【题型】填空题　【知识点】解析几何　【难度】easy
唐代诗人李颀的诗《古从军行》开头两句说：“白日登山望烽火，黄昏饮马傍交河”，诗中隐含着一个有趣的数学问题——“将军饮马”问题，即将军在观望烽火之后从山脚下某处出发，先到河边饮马后再回到军营，怎样走才能使总路程最短？在平面直角坐标系中，设军营所在的位置为\( A(-3,0) \)，若将军从山脚下的点\( B(-1,1) \)处出发，河岸线所在直线方程为\( x+y=1 \)，则“将军饮马”的最短总路程为\underline{\qquad}.
【解答】
\noindent \textbf{【答案】} \( \sqrt{13} \)

\vspace{0.5em}
\noindent \textbf{【分析】}求出\( B(-1,1) \)关于直线\( x+y=1 \)对称的点\( C(0,2) \)，结合图形，即可求解.

\vspace{0.5em}
\noindent \textbf{【详解】}设点\( B(-1,1) \)关于直线\( x+y=1 \)对称的点为\( C(x,y) \)，
则有
\[
\begin{cases}
\dfrac{-1+x}{2} + \dfrac{1+y}{2} = 1 \\
\dfrac{1-y}{-1-x} \cdot (-1) = -1
\end{cases}
\]
，解得
\[
\begin{cases}
x = 0 \\
y = 2
\end{cases}
\]
，所以\( C(0,2) \)，

\vspace{0.5em}
\noindent 则\( |PA|+|PB| = |PA|+|PC| \)，所以“将军饮马”的最短总路程为\( |AC| = \sqrt{3^2+2^2} = \sqrt{13} \)，

\noindent 故答案为：\( \sqrt{13} \).
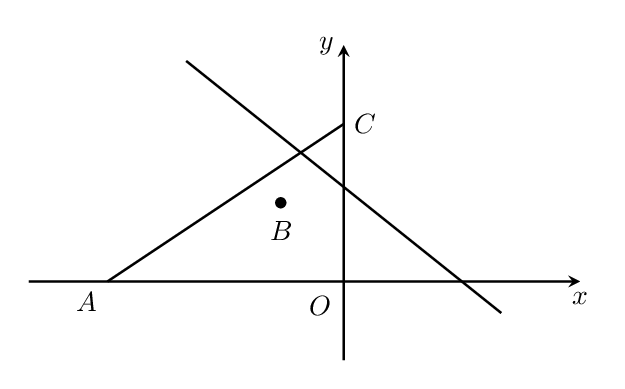